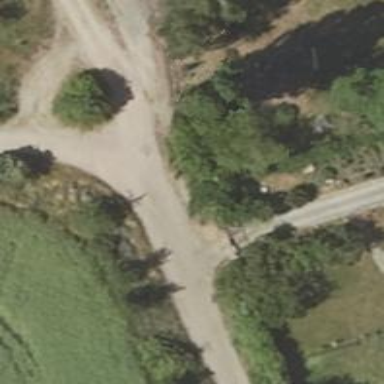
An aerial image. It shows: Residential road.